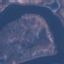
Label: River